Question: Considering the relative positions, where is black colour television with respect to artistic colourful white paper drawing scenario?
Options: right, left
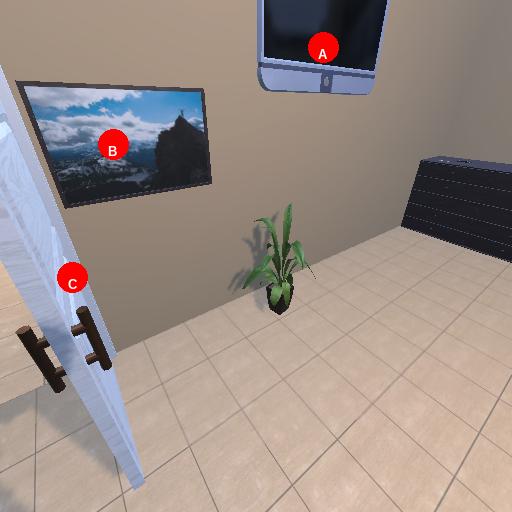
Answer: right